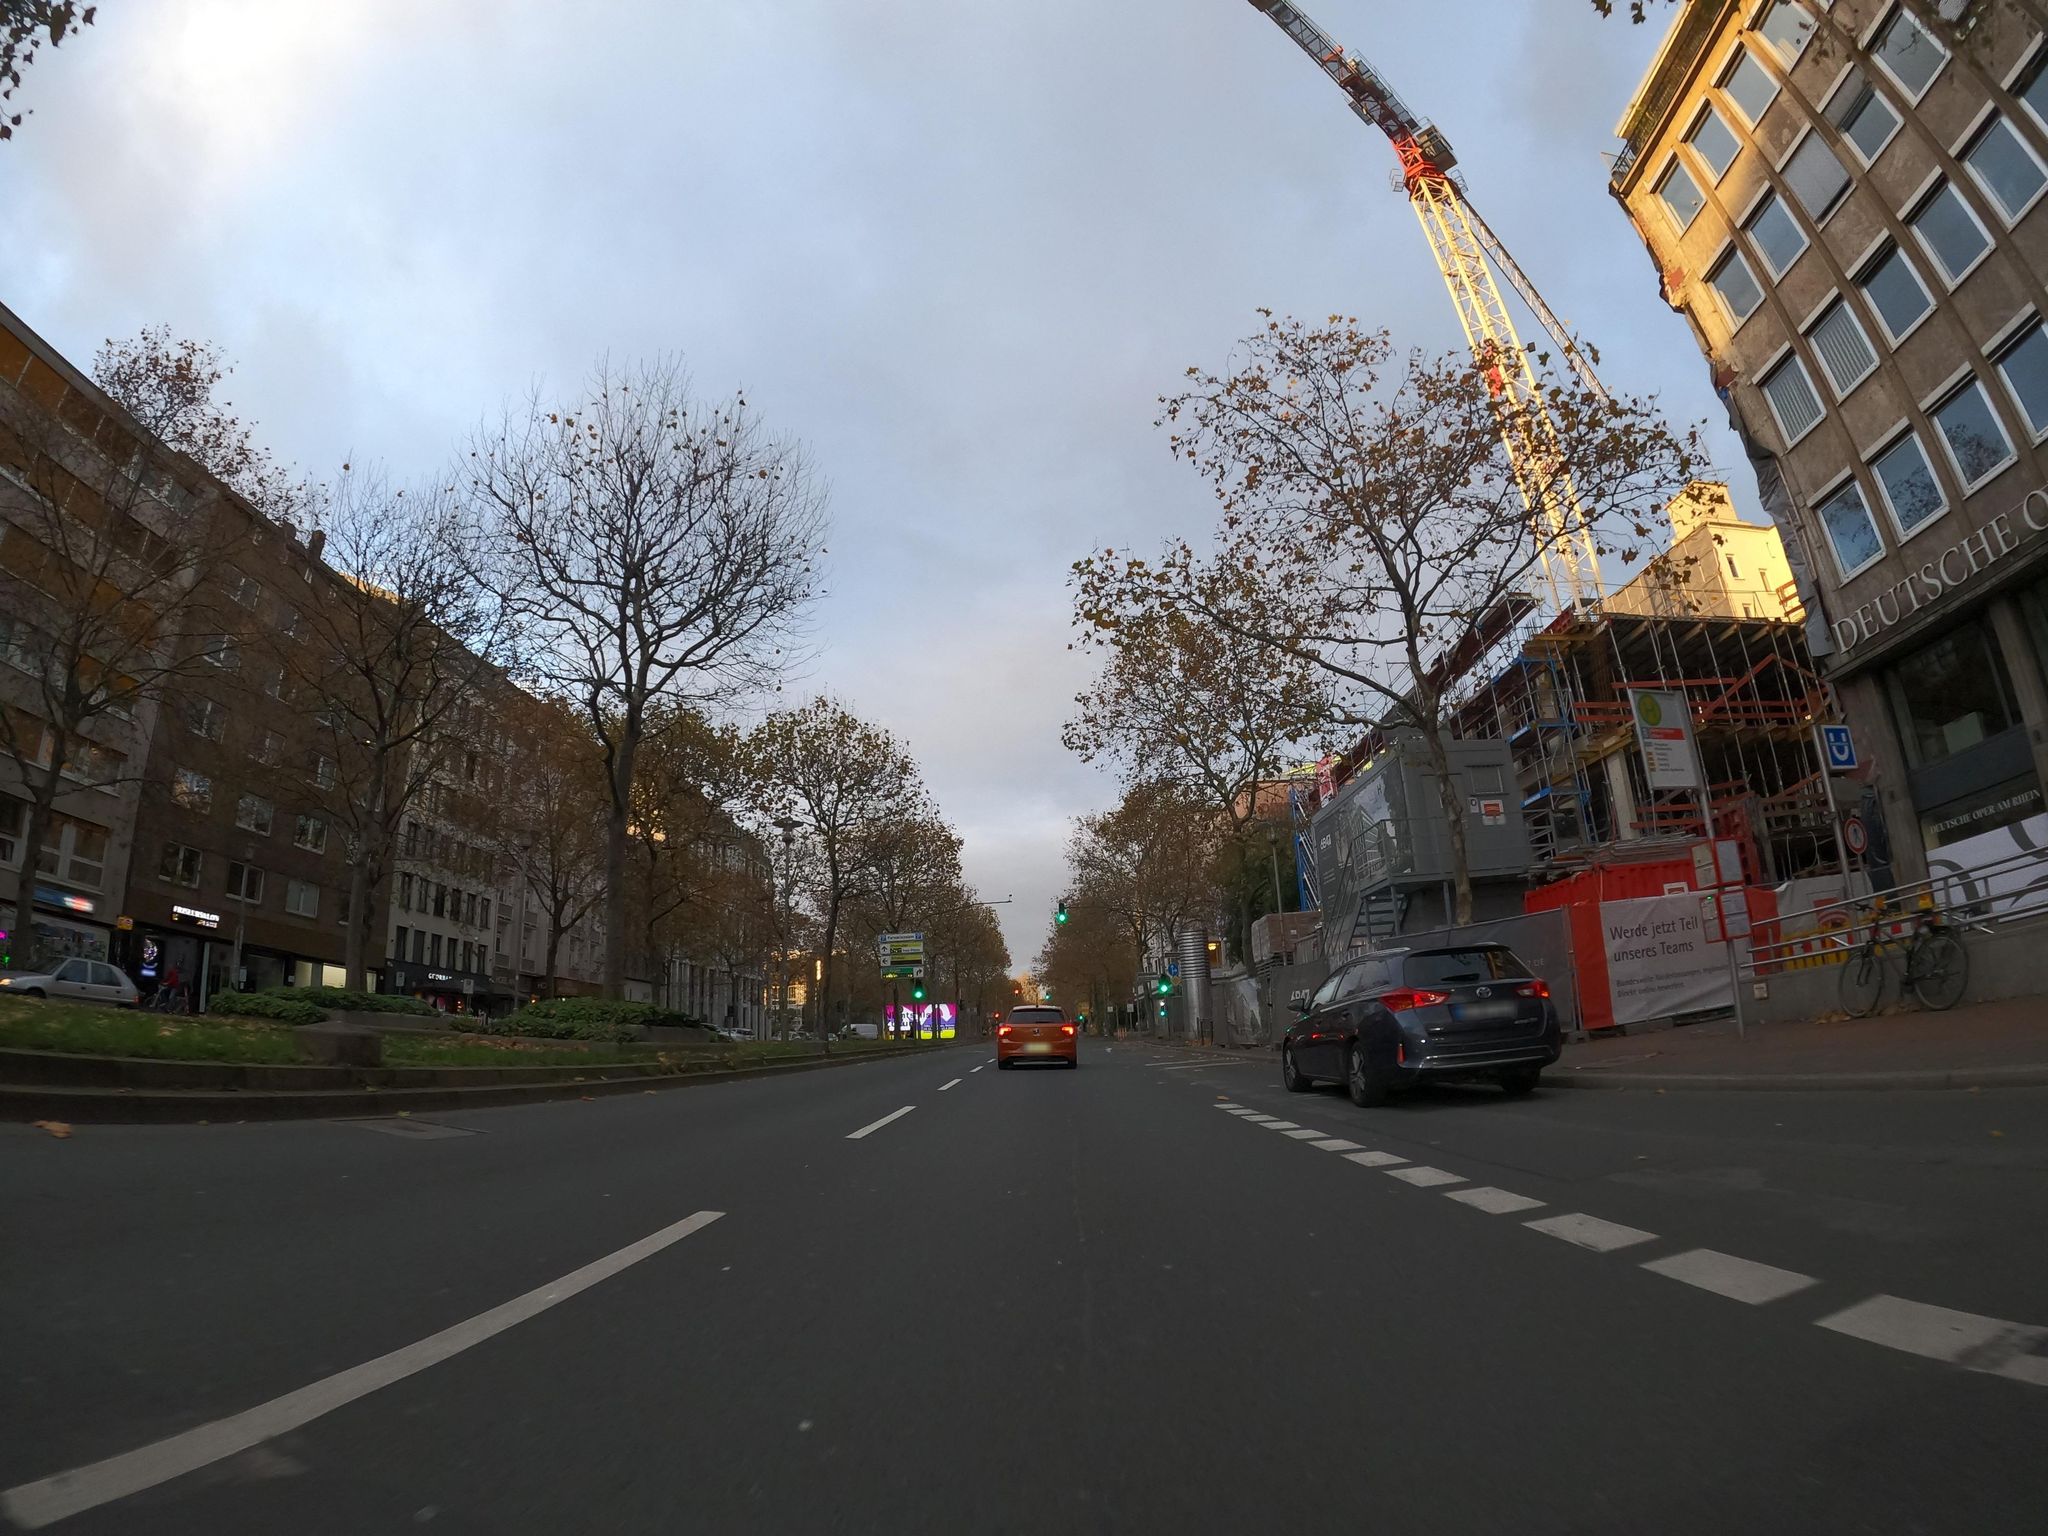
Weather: cloudy
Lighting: dusk/dawn
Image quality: good
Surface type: driving surface
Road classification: footway, elevator
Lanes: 2
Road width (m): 1.8
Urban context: urban centre
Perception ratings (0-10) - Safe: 1.25, Lively: 5.62, Beautiful: 2.98, Boring: 1.05, Depressing: 4.43, Wealthy: 7.84